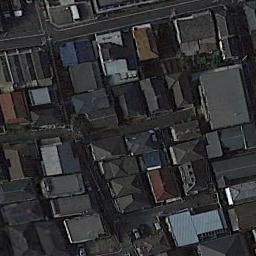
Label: dense_residential